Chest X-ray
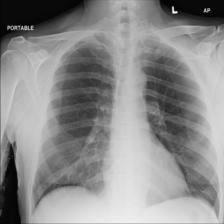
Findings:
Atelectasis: negative
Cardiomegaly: negative
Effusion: negative
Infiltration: negative
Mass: negative
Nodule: negative
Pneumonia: negative
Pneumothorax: negative
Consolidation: negative
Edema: negative
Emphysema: negative
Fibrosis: negative
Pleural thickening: negative
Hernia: negative